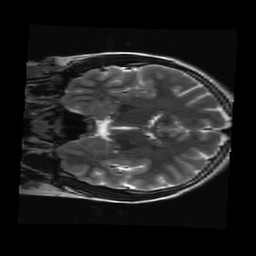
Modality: T2w
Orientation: coronal
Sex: female
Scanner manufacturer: ge
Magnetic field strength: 3 T
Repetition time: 5 s
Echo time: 0.101 s